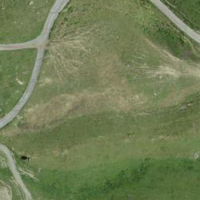
EUNIS habitat code: 26
Species observed at this site:
Gentianella campestris